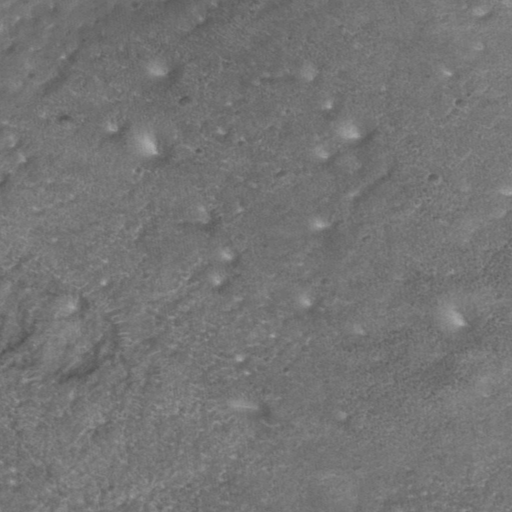
Objects detected: cone